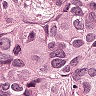
Metastatic tissue present: yes